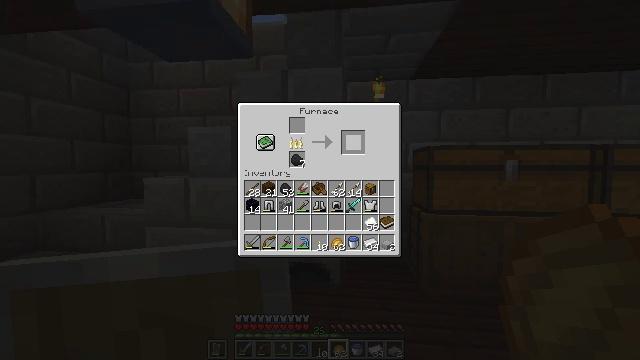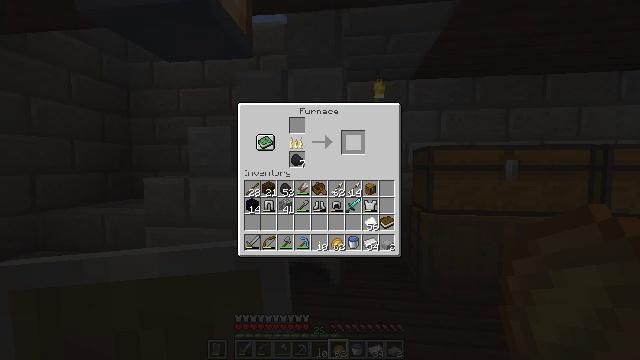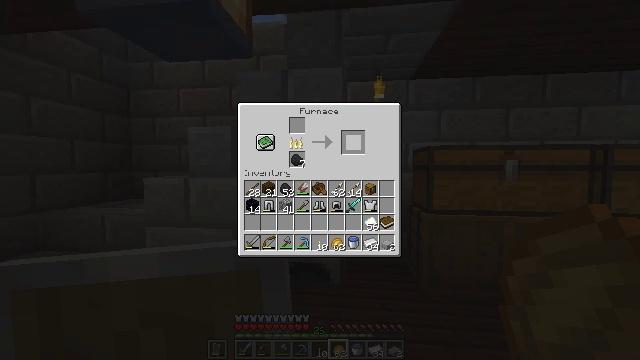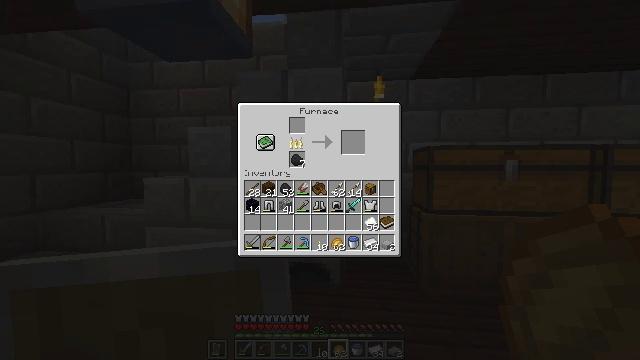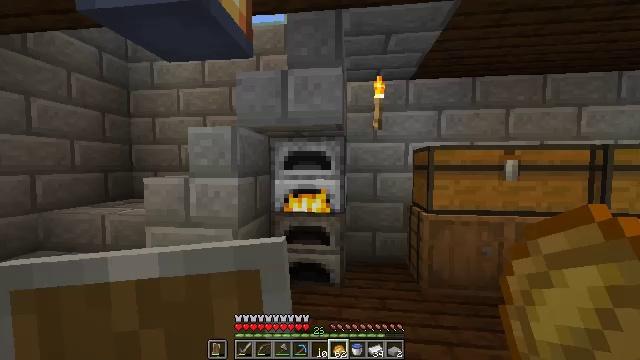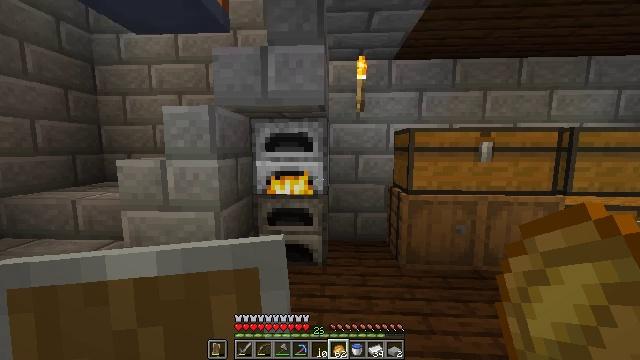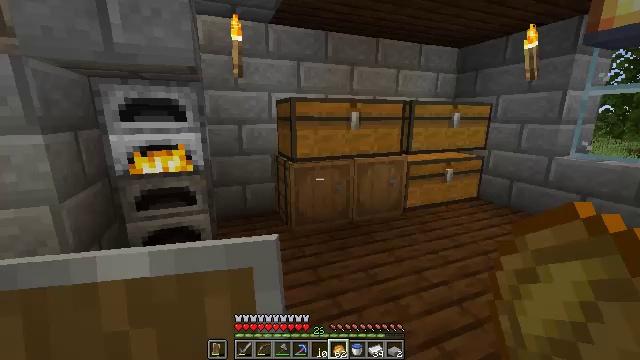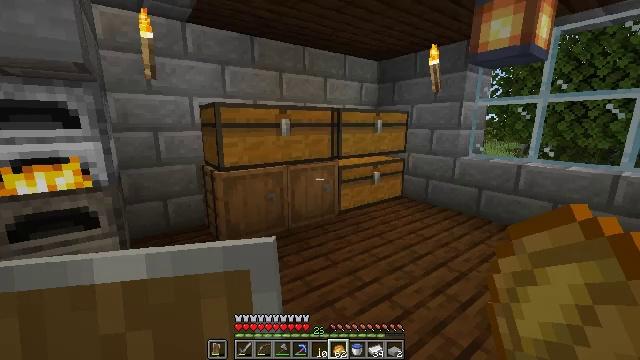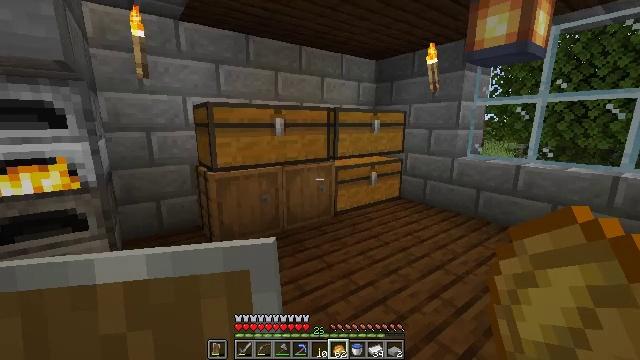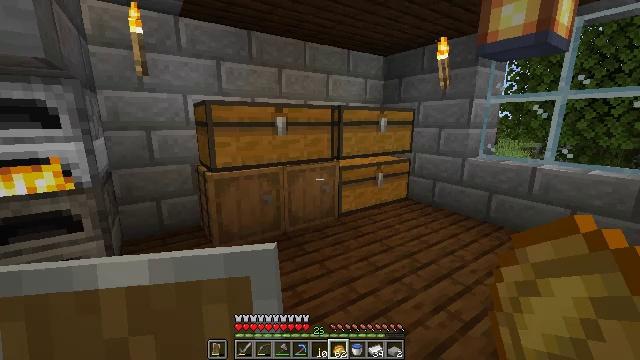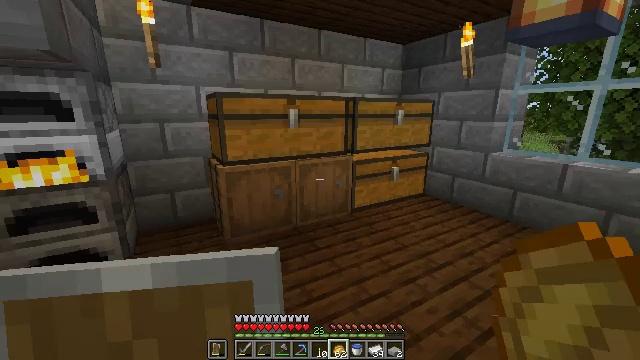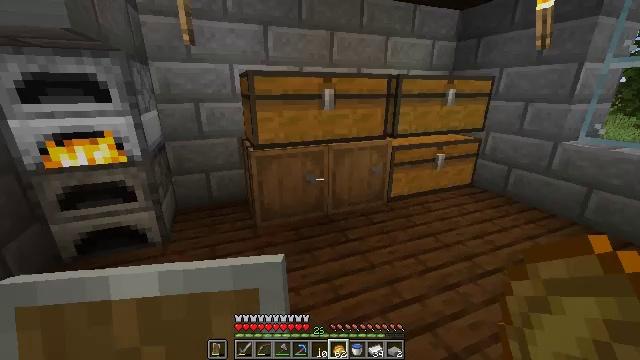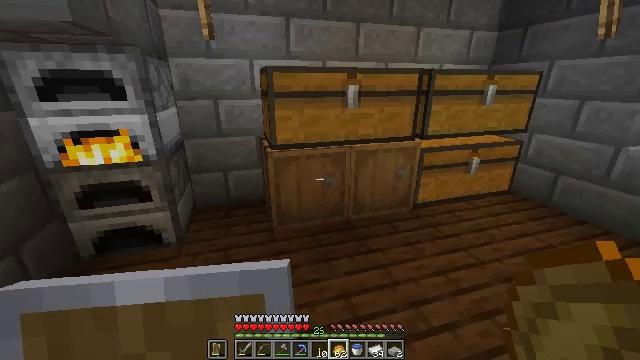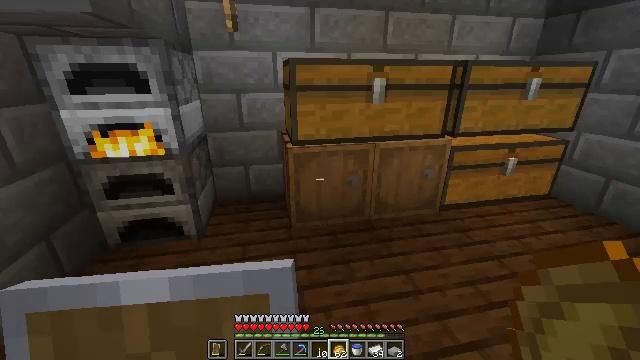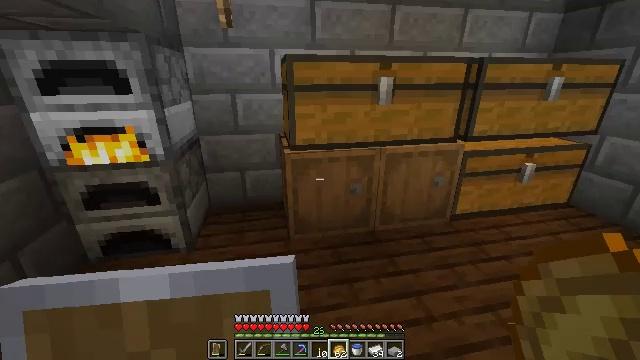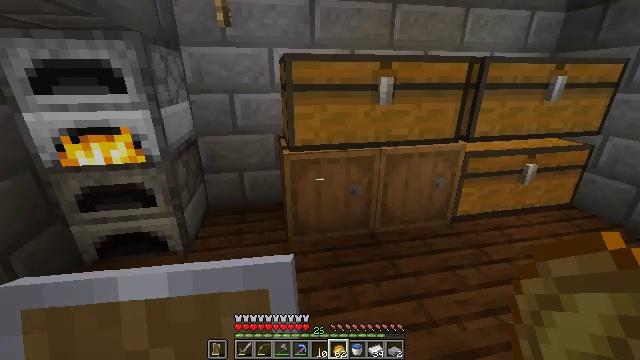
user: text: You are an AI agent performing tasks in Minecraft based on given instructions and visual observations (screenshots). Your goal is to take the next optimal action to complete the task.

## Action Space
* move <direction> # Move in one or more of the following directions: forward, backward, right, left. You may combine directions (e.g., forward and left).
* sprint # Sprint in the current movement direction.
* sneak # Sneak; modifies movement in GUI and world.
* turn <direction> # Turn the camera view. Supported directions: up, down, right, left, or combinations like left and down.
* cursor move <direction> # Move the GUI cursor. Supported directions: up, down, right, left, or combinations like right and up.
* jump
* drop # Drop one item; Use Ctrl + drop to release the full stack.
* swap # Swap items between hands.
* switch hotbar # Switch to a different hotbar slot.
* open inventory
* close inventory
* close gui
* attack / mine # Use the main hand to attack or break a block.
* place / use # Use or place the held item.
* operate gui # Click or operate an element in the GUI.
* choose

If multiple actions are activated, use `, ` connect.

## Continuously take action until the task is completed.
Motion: motion action
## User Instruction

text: Open a crafting table and craft an armor stand.
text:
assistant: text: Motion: no_op
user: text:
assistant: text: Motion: no_op
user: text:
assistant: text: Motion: no_op
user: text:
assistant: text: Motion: no_op
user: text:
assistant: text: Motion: turn right and down
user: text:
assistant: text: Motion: turn right and down
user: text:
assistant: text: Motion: move forward and move right, turn right and up
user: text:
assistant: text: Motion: move forward and move right
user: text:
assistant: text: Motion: move forward, turn left
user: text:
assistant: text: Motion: move forward, turn left and down
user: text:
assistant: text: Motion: move forward, turn left and down
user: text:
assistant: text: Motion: move forward, turn left
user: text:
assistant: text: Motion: move forward, turn left and down
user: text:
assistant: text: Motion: no_op
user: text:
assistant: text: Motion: use / place
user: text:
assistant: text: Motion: use / place
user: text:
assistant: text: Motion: no_op
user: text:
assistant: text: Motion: no_op
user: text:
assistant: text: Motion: no_op
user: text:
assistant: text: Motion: no_op
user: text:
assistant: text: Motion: no_op
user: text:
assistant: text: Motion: no_op
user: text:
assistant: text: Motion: no_op
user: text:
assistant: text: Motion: no_op
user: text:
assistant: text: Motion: no_op
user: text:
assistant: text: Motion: turn up
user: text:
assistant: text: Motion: turn up
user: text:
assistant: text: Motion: no_op
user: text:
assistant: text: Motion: no_op
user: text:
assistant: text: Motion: no_op